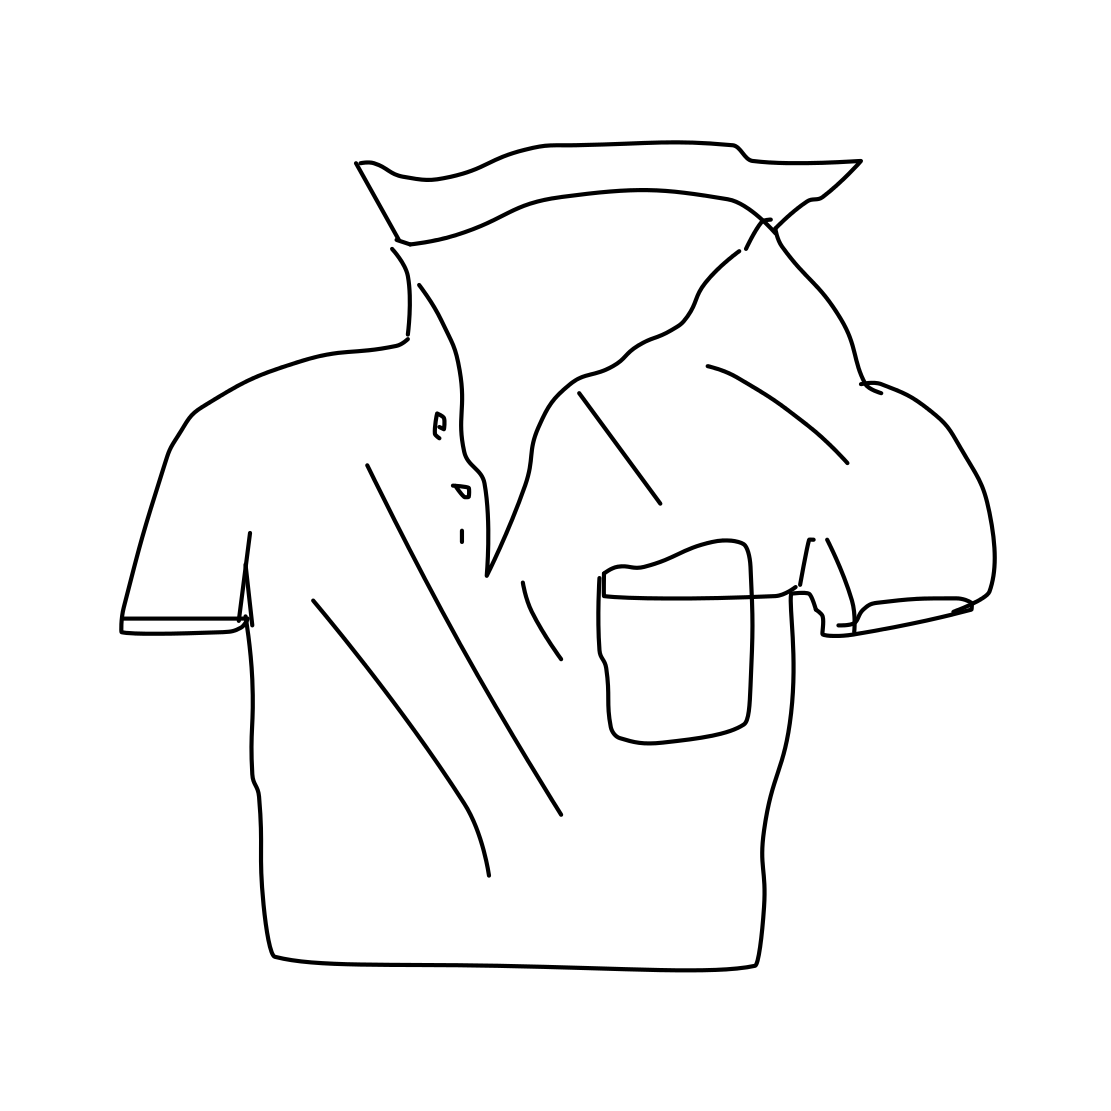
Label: t-shirt